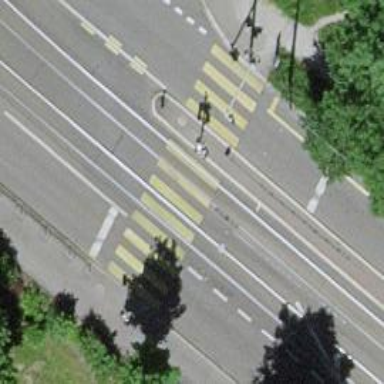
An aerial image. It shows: Sidewalk with marked zebra crossing.